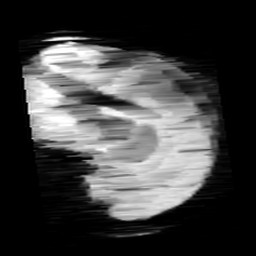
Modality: minIP
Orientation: sagittal
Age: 10
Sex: male
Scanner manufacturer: siemens
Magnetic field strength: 3 T
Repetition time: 0.027 s
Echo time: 0.02 s